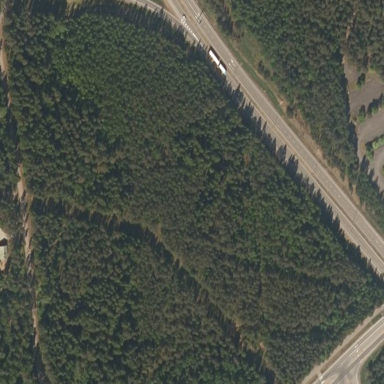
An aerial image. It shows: Evergreen needle-leaved woodland.